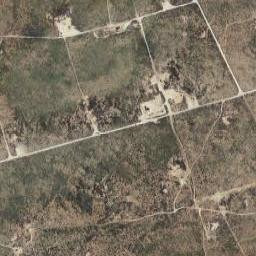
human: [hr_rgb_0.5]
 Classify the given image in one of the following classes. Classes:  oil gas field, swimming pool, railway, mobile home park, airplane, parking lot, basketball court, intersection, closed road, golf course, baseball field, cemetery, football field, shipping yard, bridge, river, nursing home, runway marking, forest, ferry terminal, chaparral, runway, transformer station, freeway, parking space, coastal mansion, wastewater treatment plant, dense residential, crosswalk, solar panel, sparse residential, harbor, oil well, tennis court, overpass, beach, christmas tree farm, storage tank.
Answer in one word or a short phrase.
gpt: oil gas field